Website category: phone
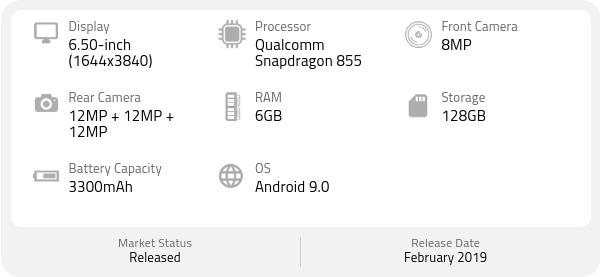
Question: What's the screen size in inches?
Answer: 6.50-inch

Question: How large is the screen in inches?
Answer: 6.50-inch

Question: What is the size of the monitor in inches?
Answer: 6.50-inch

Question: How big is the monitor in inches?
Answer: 6.50-inch

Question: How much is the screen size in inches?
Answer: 6.50-inch

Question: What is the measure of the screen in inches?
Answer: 6.50-inch

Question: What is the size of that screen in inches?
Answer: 6.50-inch

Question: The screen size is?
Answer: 6.50-inch

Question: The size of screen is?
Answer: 6.50-inch

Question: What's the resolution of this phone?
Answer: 1644x3840

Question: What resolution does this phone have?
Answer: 1644x3840

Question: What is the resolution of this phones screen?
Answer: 1644x3840

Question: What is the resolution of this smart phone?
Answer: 1644x3840

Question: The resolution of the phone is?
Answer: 1644x3840

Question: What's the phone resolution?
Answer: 1644x3840

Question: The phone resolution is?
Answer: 1644x3840

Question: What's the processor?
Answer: Qualcomm Snapdragon 855

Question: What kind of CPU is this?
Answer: Qualcomm Snapdragon 855

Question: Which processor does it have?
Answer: Qualcomm Snapdragon 855

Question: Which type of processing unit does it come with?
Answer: Qualcomm Snapdragon 855

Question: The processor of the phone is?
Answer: Qualcomm Snapdragon 855

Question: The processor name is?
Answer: Qualcomm Snapdragon 855

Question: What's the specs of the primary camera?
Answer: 12MP + 12MP + 12MP

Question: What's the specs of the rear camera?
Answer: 12MP + 12MP + 12MP

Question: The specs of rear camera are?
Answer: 12MP + 12MP + 12MP

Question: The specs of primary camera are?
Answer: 12MP + 12MP + 12MP

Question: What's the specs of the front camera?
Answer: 8MP

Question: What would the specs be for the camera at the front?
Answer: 8MP

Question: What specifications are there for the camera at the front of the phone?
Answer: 8MP

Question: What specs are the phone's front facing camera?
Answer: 8MP

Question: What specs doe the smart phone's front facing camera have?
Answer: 8MP

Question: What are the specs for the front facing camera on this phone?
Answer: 8MP

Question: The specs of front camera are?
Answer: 8MP

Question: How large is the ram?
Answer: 6GB

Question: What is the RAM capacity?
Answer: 6GB

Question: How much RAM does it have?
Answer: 6GB

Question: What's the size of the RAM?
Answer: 6GB

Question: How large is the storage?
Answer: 128GB

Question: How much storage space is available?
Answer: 128GB

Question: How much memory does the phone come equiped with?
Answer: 128GB

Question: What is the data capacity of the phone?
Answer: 128GB

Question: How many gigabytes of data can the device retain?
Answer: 128GB

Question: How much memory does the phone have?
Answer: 128GB

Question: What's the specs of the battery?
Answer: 3300mAh

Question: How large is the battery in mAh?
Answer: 3300mAh

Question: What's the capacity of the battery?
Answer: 3300mAh

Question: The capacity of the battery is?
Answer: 3300mAh

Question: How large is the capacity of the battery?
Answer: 3300mAh

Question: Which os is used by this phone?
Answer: Android 9.0

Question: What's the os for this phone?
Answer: Android 9.0

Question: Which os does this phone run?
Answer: Android 9.0

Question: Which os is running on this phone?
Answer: Android 9.0

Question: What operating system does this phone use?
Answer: Android 9.0

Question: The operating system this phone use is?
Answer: Android 9.0

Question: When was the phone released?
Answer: February 2019

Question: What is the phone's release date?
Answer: February 2019

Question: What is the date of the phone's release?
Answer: February 2019

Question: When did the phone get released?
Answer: February 2019

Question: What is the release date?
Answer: February 2019

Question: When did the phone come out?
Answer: February 2019

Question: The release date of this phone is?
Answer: February 2019